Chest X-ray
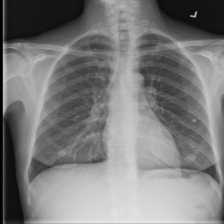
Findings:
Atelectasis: negative
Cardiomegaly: negative
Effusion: negative
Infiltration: negative
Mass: negative
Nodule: negative
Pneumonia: negative
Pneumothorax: negative
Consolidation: negative
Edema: negative
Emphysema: negative
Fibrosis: negative
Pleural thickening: negative
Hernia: negative